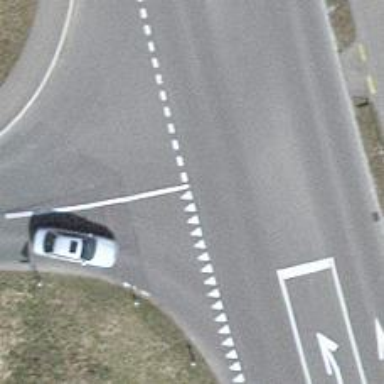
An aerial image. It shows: Road with "give way" sign.